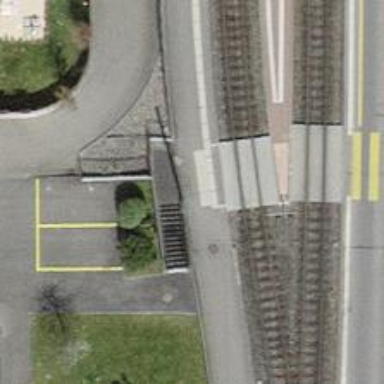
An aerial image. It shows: Crossing for the railway.